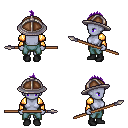
a pixel art fantasy rpg character, female body template, dark elf, purple skin, gold arm armor, teal pants, purple mohawk hairstyle, chain helm, black shoes, spear, four views (front, back, left, right), 2x2 character sprite sheet, small pixel art, hard edges, no anti-aliasing